Field crop: maize
Growth stage: 2
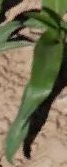
Species: maize